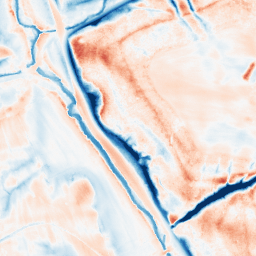
Category: trend_removal
Decomposition family: local_polynomial
Decomposition parameters: window_size: 31
degree: 3
Upsampling method: bicubic_16x
Upsampling parameters: scale: 16
Upsampling scale: 16